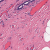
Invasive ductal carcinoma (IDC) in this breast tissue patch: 0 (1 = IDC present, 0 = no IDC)